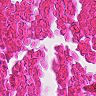
Metastatic tissue present: no